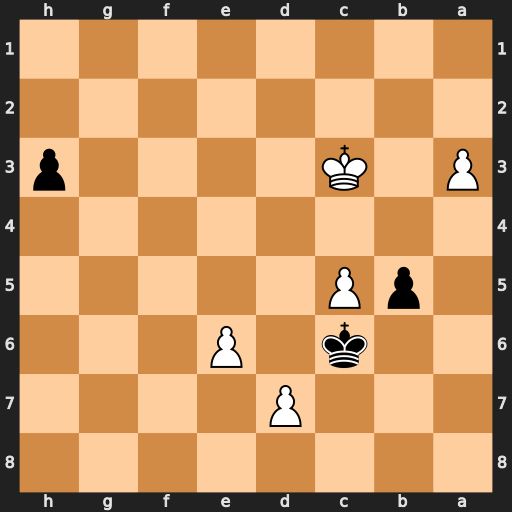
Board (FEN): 8/3P4/2k1P3/1pP5/8/P1K4p/8/8
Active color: b
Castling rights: -
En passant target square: -
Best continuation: Kc7 c6 Kd8 Kb4 h2 Kc5 h1=Q